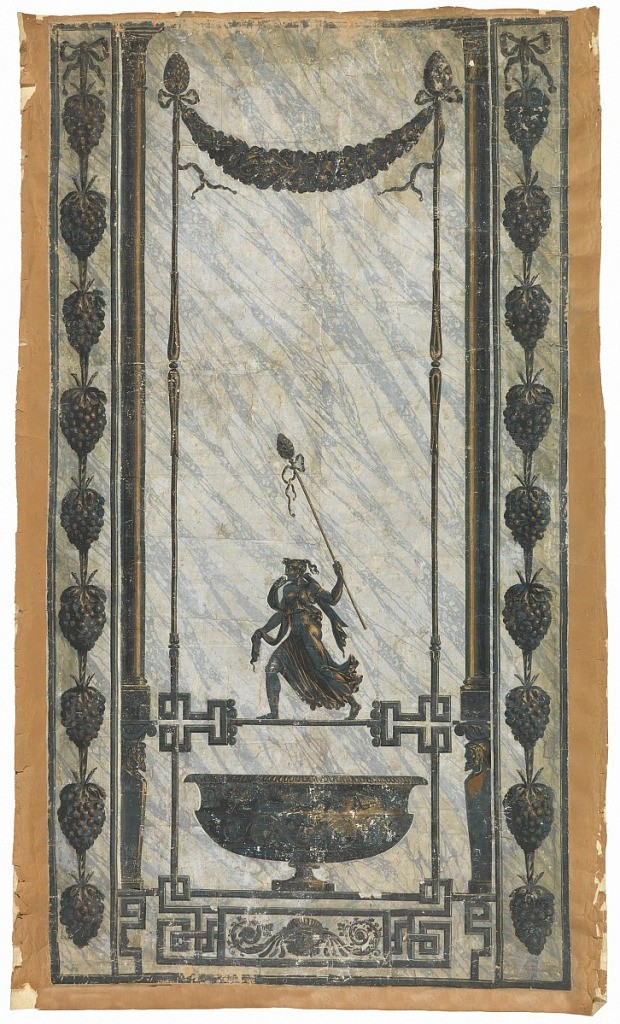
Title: The Bronzes
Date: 1800–1825
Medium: Block-printed paper
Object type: Scenic - panel
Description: All four scenes have figures and ornaments cut and pasted onto marbled background. 1-4) One adult male and one adult female figure supporting basket containing young child. Bunches of grapes forming columns down sides, with delicate draped ribbons across top center. Printed on marbled ground.